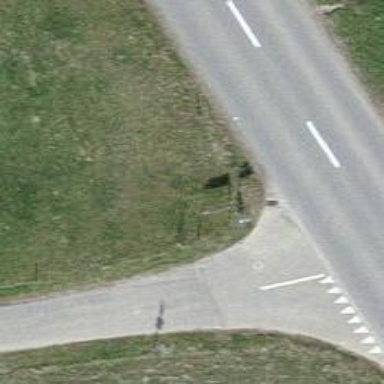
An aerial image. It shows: Bus stop with platform for public transport.